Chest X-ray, PA view. Patient: 35 years old, sex F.
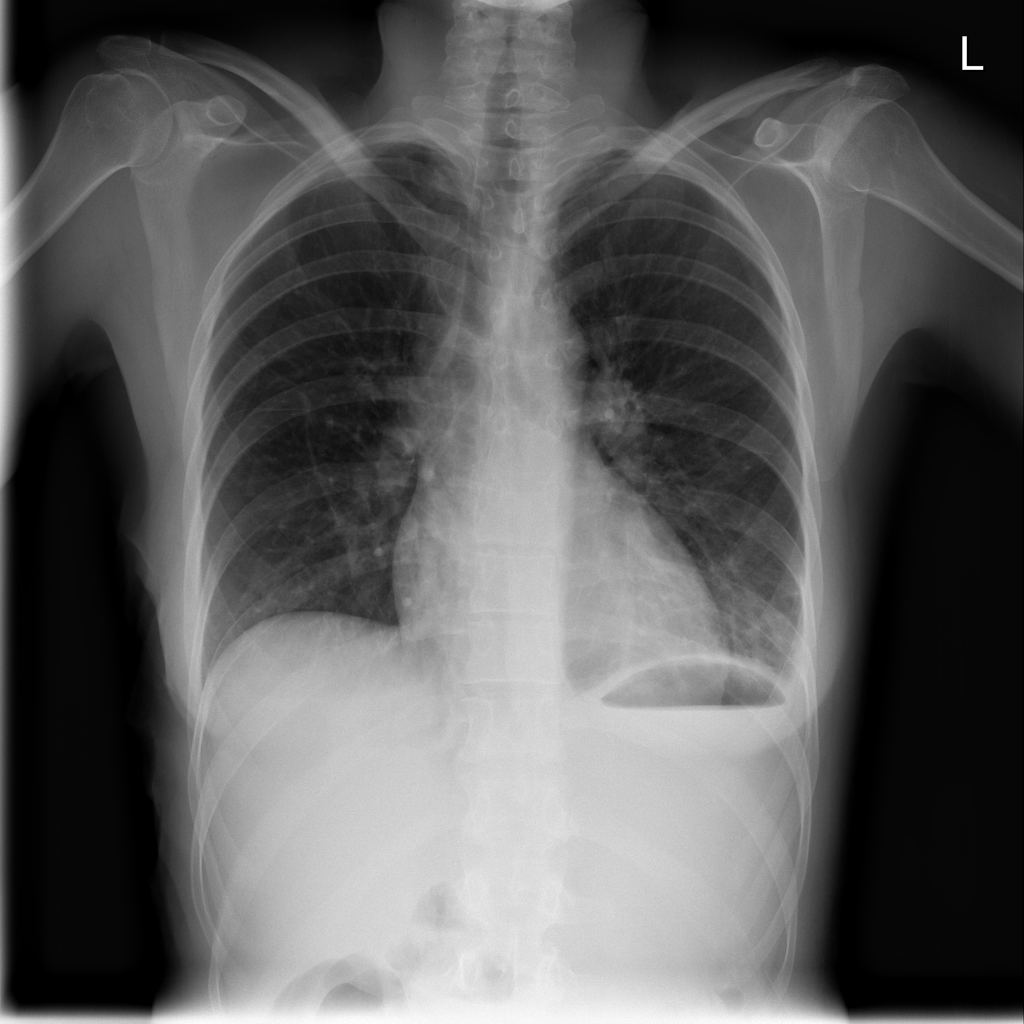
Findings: Effusion